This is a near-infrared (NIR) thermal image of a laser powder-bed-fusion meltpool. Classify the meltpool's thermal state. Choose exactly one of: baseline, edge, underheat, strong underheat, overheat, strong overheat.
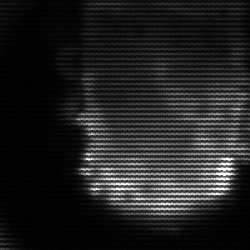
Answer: baseline